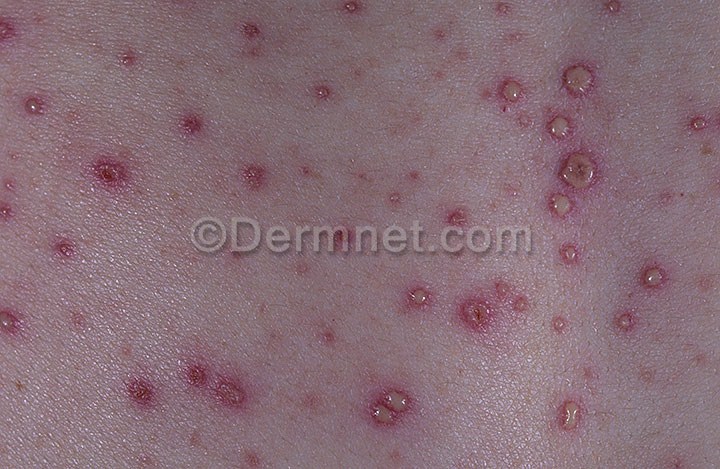
Disease: Warts Molluscum and other Viral Infections